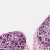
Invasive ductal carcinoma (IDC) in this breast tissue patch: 0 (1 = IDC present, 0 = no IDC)